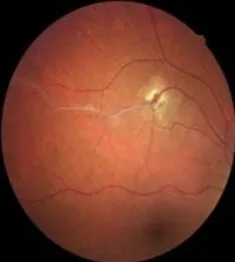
Color fundus photographs of the right.
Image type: ophthalmic_imaging (fundus_photograph)